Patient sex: M
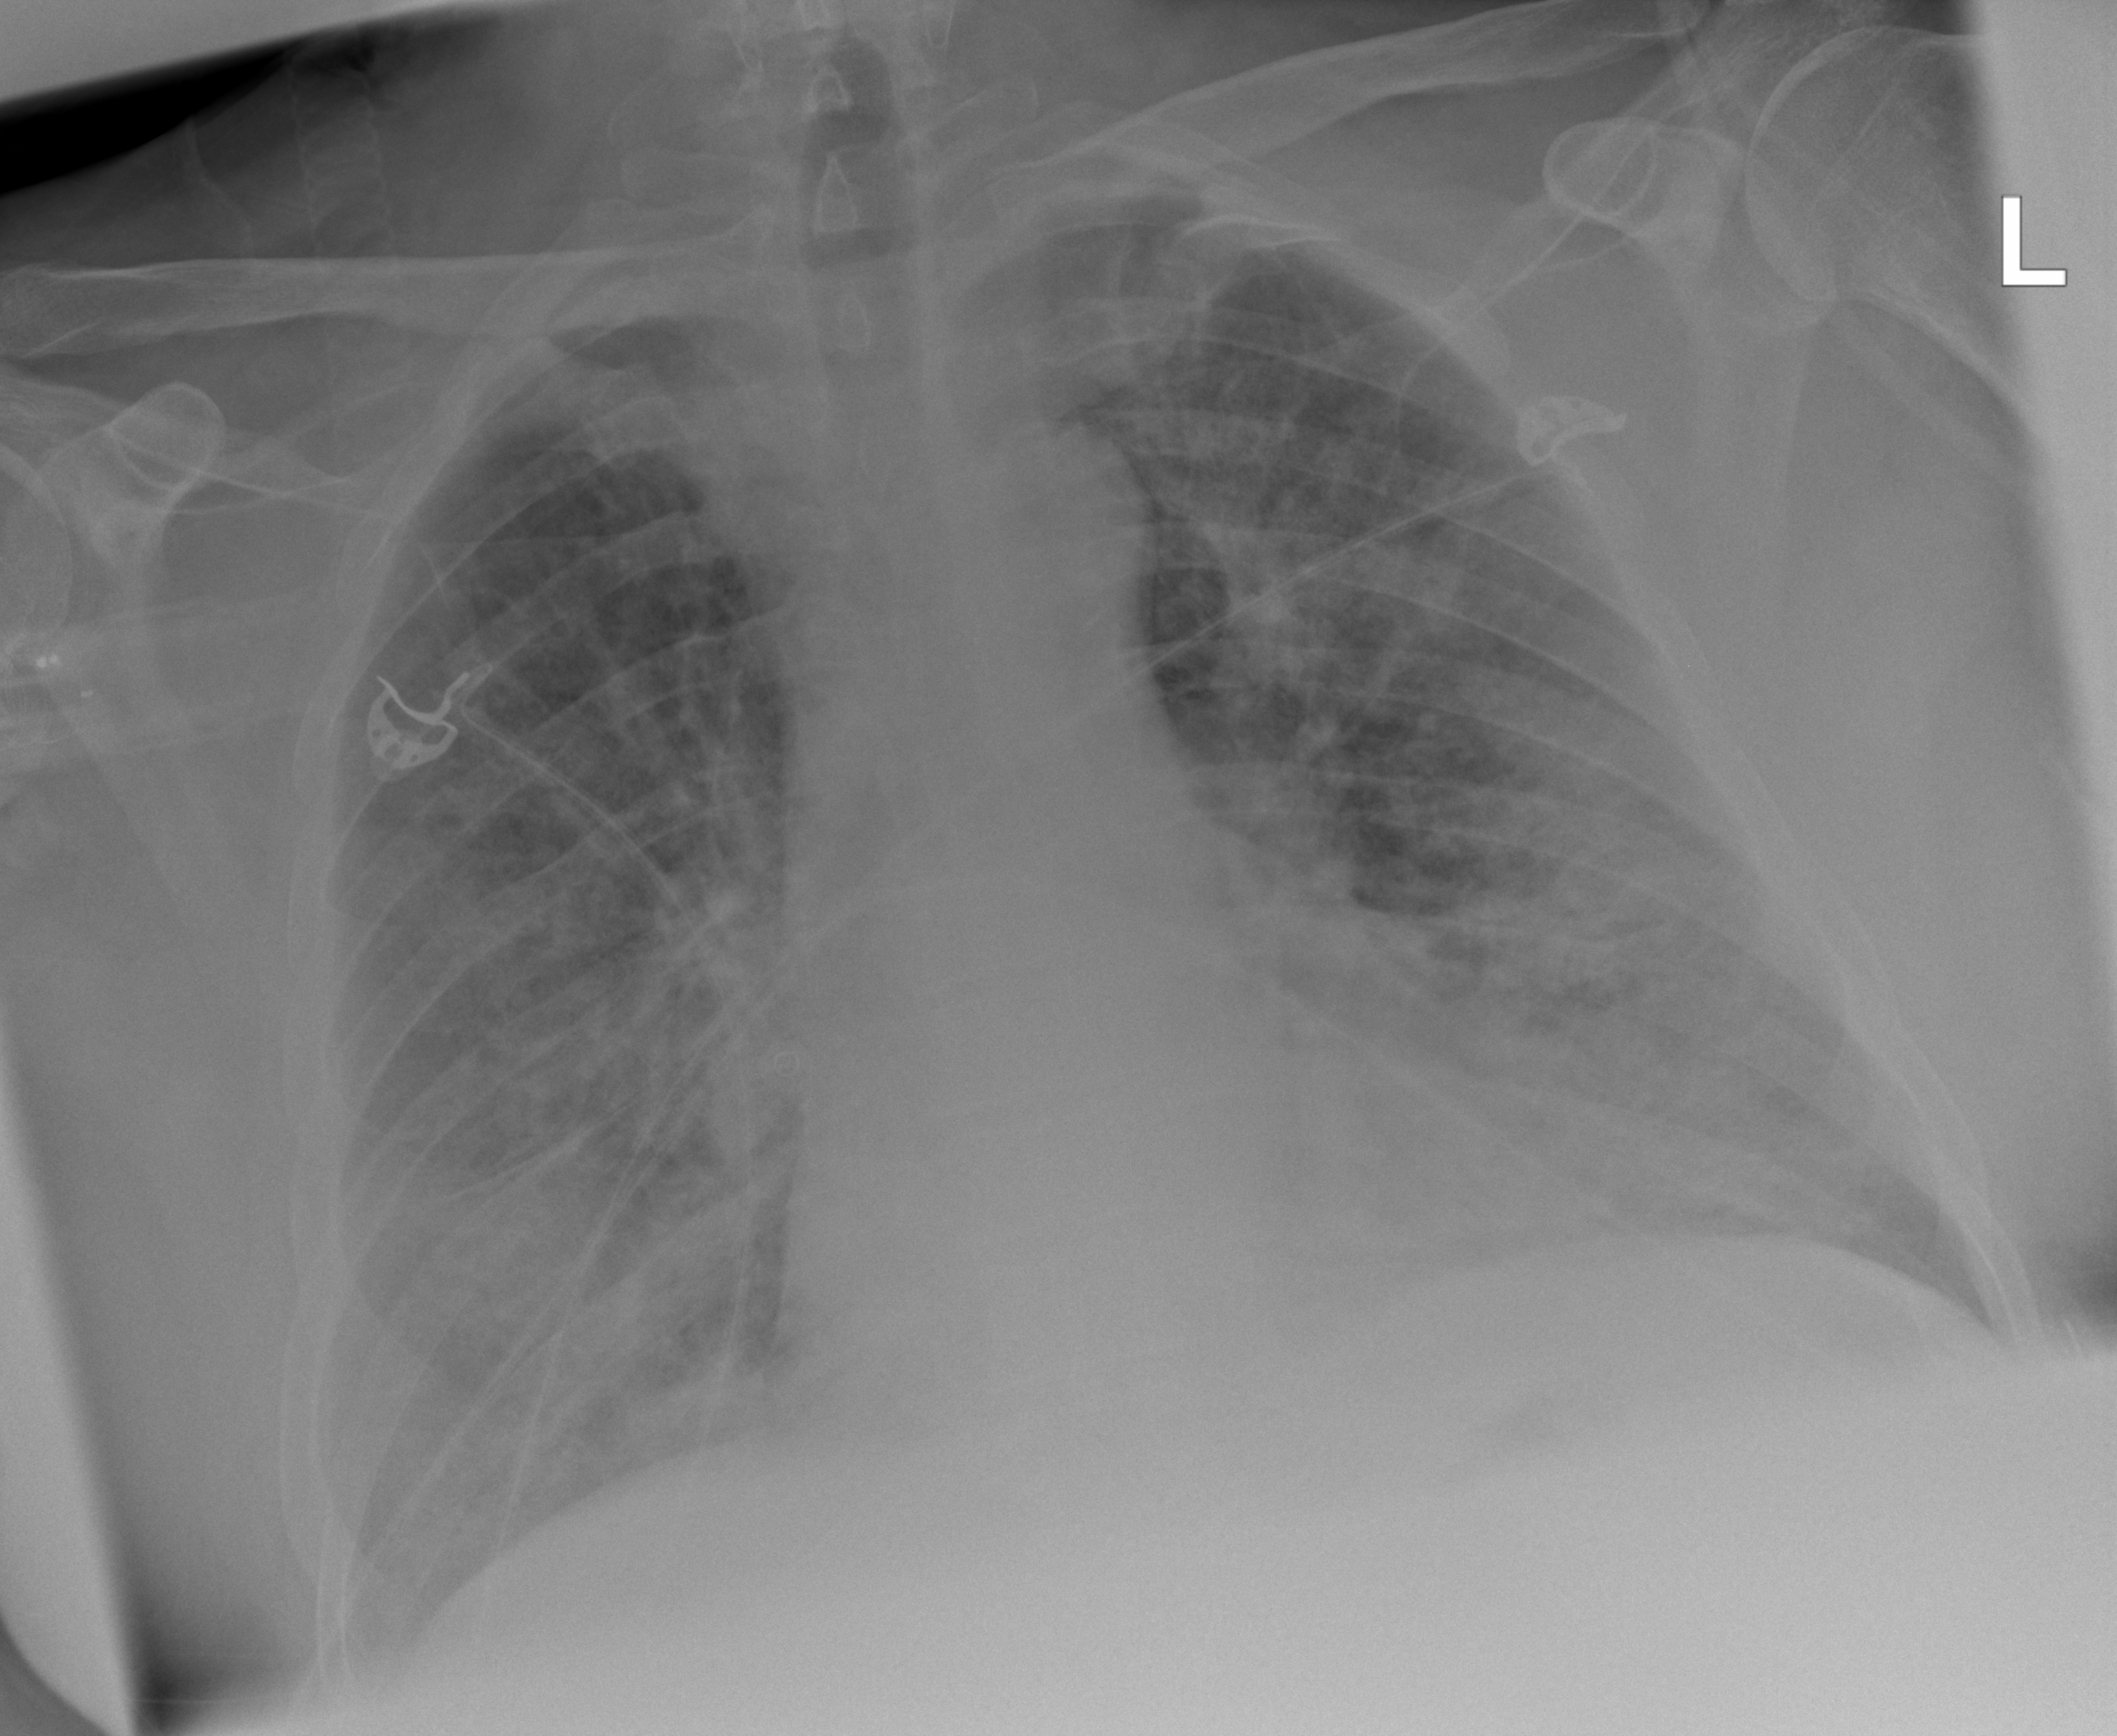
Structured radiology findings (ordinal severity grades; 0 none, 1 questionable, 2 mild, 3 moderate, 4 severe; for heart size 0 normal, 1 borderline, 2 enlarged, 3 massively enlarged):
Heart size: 2
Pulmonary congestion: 1
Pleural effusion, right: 0
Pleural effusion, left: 0
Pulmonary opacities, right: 2
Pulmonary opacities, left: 3
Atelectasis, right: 2
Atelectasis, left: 3